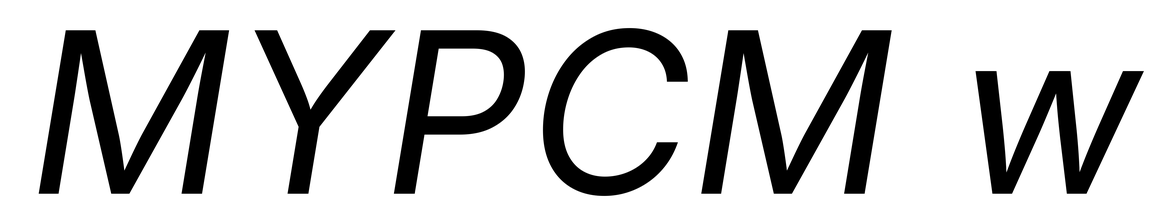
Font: Inter-Italic_Italic